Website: lowes
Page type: billing-address
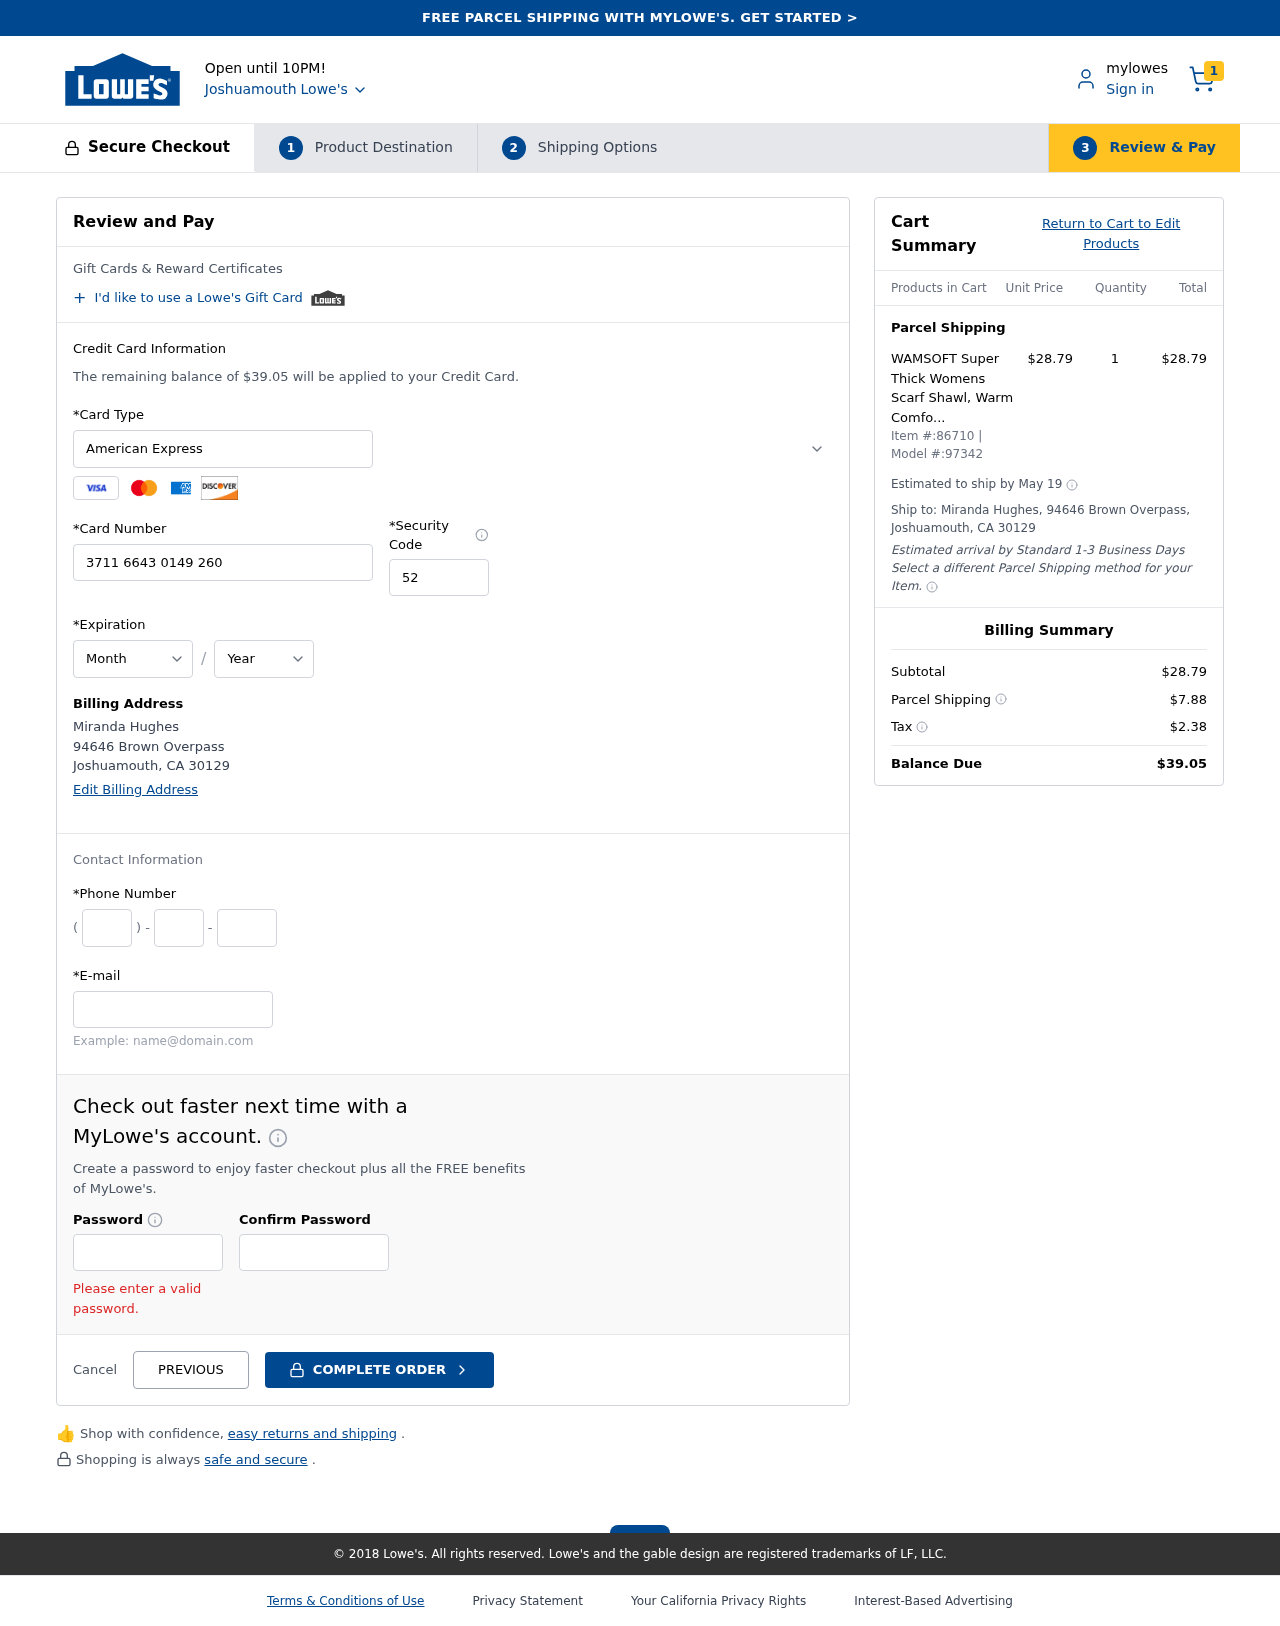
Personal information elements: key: PII_CARD_CVV
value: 5213
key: PII_CARD_EXPIRY_MONTH
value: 06
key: PII_CARD_EXPIRY_YEAR
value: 27
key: PII_CARD_NUMBER
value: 3711 6643 0149 260
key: PII_CARD_TYPE
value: American Express
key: PII_CITY
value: Joshuamouth
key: PII_CITY_STATE_ZIP
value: Joshuamouth, CA 30129
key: PII_EMAIL
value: miranda_hughes@hotmail.com
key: PII_FULLNAME
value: Miranda Hughes
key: PII_PHONE_AREA
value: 443
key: PII_PHONE_PREFIX
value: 714
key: PII_PHONE_SUFFIX
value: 1003
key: PII_STREET
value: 94646 Brown Overpass
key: PII_FULLNAME2
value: Miranda Hughes
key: PII_STATE_ABBR
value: CA
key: PII_POSTCODE
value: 30129
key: PII_POSTCODE_FULL
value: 30129
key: PII_CITY_STATE
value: Joshuamouth, CA
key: PII_POSTCODE_NUMERIC
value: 30129
Product elements: key: PRODUCT1_NAME
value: WAMSOFT Super Thick Womens Scarf Shawl, Warm Comfortable 3X Thick Spring Soft Rainbow Cashmere Large
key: PRODUCT1_PRICE
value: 28.79
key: PRODUCT1_QUANTITY
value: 1
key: PRODUCT_ITEM_NUMBER
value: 86710
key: PRODUCT_MODEL_NUMBER
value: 97342
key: PRODUCT1_LINE_TOTAL
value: $28.79
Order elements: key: ORDER_NUM_ITEMS
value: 1
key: ORDER_TOTAL
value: $39.05
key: ORDER_SHIPPING_DATE
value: May 19
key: ORDER_SUBTOTAL
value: $28.79
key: ORDER_SHIPPING_COST
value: $7.88
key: ORDER_TAX
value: $2.38